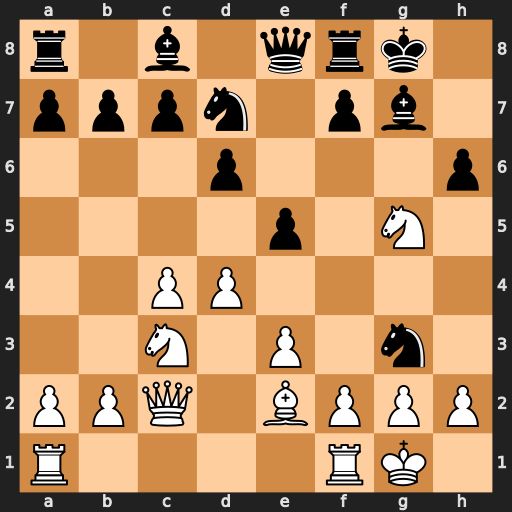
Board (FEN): r1b1qrk1/pppn1pb1/3p3p/4p1N1/2PP4/2N1P1n1/PPQ1BPPP/R4RK1
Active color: w
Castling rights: -
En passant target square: -
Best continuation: Qh7#